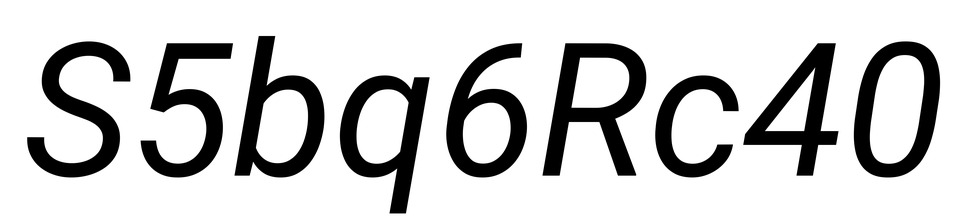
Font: Roboto-Italic_Italic